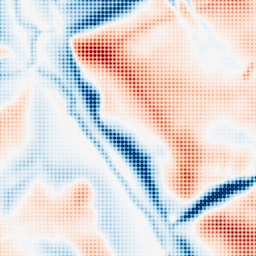
Category: multiscale
Decomposition family: dog_multiscale
Decomposition parameters: sigma_ratio: 2
n_scales: 3
base_sigma: 2
Upsampling method: sinc_blackman
Upsampling parameters: scale: 8
kernel_size: 8
Upsampling scale: 8